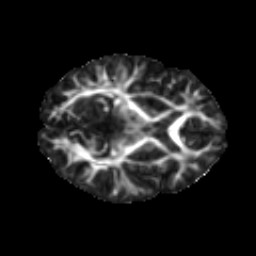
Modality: FA
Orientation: axial
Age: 11
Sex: male
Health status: ill
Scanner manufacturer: ge
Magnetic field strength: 3 T
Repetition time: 6.752 s
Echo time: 0.079 s